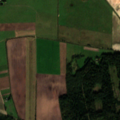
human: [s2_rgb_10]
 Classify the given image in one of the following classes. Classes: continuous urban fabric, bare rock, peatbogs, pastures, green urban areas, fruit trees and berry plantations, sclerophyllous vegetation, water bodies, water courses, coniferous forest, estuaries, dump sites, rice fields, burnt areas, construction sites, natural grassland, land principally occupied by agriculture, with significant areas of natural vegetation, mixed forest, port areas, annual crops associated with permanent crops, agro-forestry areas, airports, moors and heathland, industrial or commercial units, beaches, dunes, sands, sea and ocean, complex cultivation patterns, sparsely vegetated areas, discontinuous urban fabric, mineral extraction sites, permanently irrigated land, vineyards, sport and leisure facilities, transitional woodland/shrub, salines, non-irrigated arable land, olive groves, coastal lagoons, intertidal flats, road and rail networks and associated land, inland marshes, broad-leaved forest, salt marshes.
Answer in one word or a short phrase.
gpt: non-irrigated arable land, complex cultivation patterns, coniferous forest, mixed forest, transitional woodland/shrub